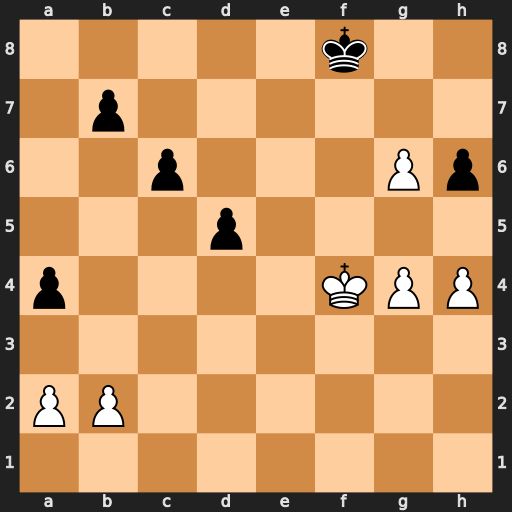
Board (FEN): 5k2/1p6/2p3Pp/3p4/p4KPP/8/PP6/8
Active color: w
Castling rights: -
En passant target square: -
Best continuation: Ke5 Kg7 h5